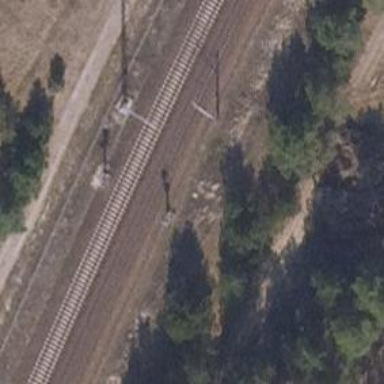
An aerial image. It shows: Railway signal.